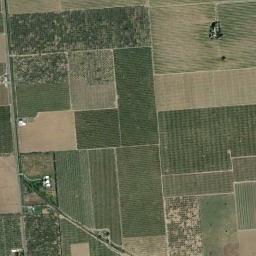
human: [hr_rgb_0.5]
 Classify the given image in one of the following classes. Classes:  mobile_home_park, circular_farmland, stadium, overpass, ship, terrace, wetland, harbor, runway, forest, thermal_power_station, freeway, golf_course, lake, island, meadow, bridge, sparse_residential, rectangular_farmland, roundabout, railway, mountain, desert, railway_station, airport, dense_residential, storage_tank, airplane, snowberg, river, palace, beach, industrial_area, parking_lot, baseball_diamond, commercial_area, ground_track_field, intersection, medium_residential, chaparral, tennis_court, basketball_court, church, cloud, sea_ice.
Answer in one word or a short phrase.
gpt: rectangular_farmland